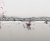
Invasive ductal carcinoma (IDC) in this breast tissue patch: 0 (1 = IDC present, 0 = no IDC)